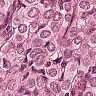
Metastatic tissue present: yes